Interaction volume radius: 5 \u00c5
Interaction volume height: 10 \u00c5
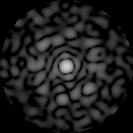
Disorder parameter: 0.8362